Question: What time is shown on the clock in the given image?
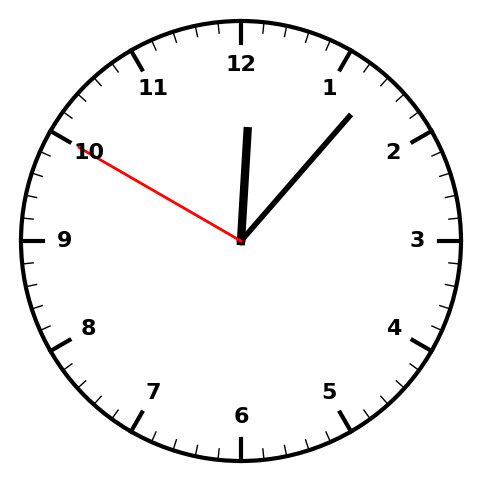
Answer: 12:06:50